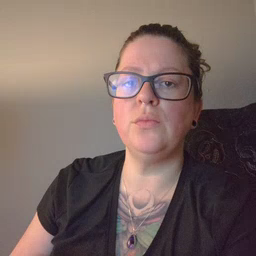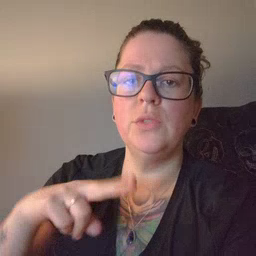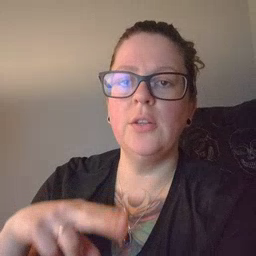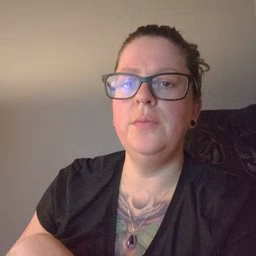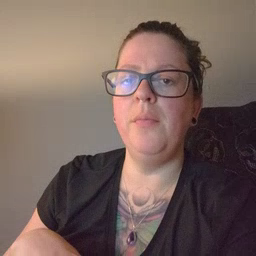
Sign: chair